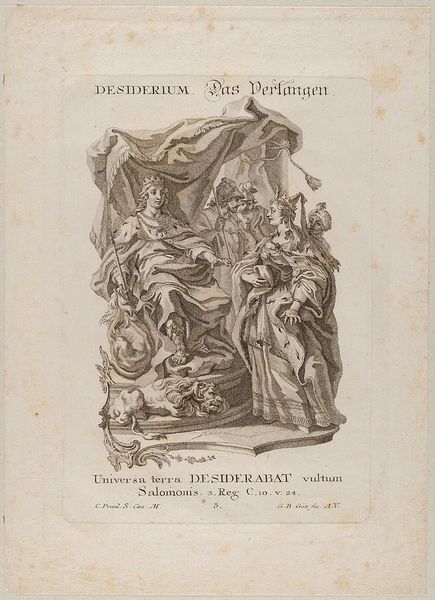
Titel: Salomon - Das Verlangen
Künstler: Gottfried Bernhard Göz
Standort: Hamburg
Institution: Museum für Kunst und Gewerbe Hamburg
Schlagwörter: frau, bibel, geschichte, rokoko, grafik, graphik, könig, soldaten, kartusche, fotografie, photographie, buch, druckgraphik, druckgrafik, begierde, baldachin, löwe, emotionen, zepter, rocaille, salomo, salomon, verlangen, style, reproduktionen, druckerzeugnisse, muschelwerk, gefühl, ornamentstich, vorlageblätter, punktiermanier, punktiertechnik, vuch salomo